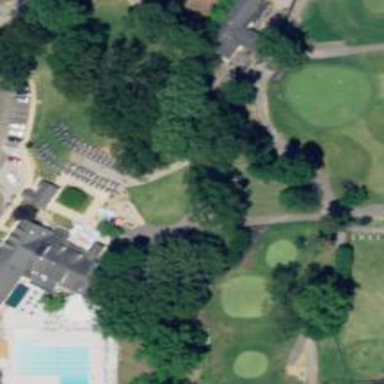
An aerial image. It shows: Path used for both walking and golf.